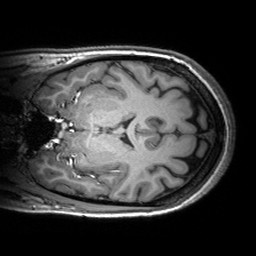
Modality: T1w
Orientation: coronal
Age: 24
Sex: female
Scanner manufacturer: siemens
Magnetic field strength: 3 T
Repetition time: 2.53 s
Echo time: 0.00299 s